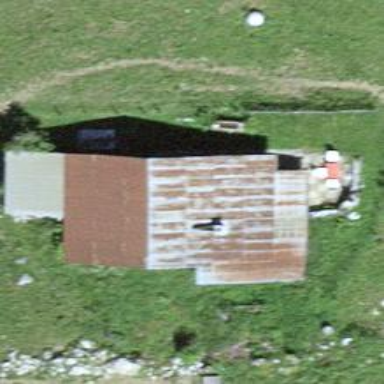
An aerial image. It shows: Rural barn.